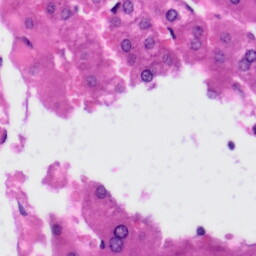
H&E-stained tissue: Liver